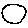
Label: moon